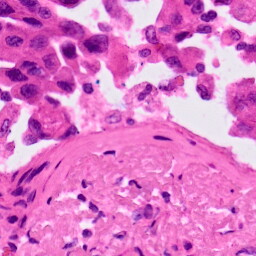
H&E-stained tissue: Lung